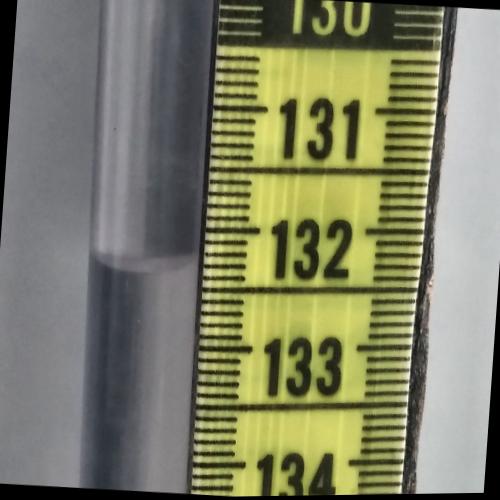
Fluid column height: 132.3 cm